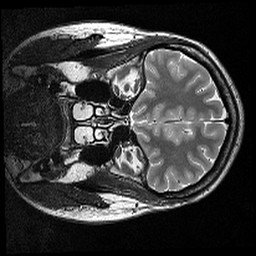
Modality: T2w
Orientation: coronal
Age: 32
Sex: female
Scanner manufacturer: siemens
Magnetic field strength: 3 T
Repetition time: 7 s
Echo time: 0.085 s